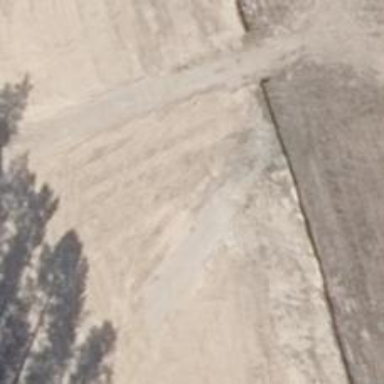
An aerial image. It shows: Track with grade 3 surface.